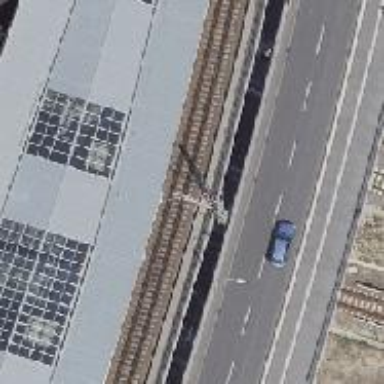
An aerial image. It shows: Railway signal.